Aerial crown-view tile of a tropical tree (Barro Colorado Island, Panama), acquired 20240611:
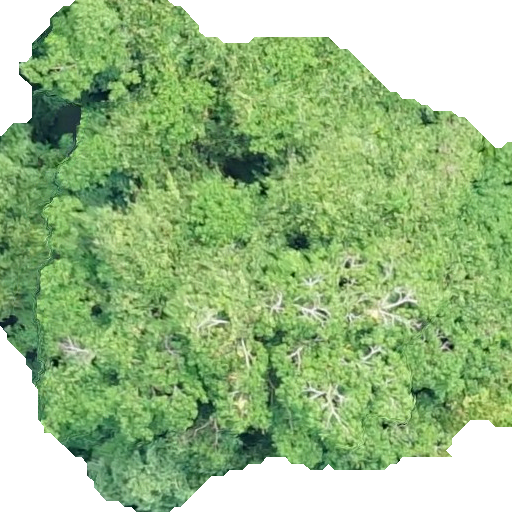
Species: Hura crepitans
GBIF accepted scientific name: Hura crepitans
Crown area: 361.14 m²